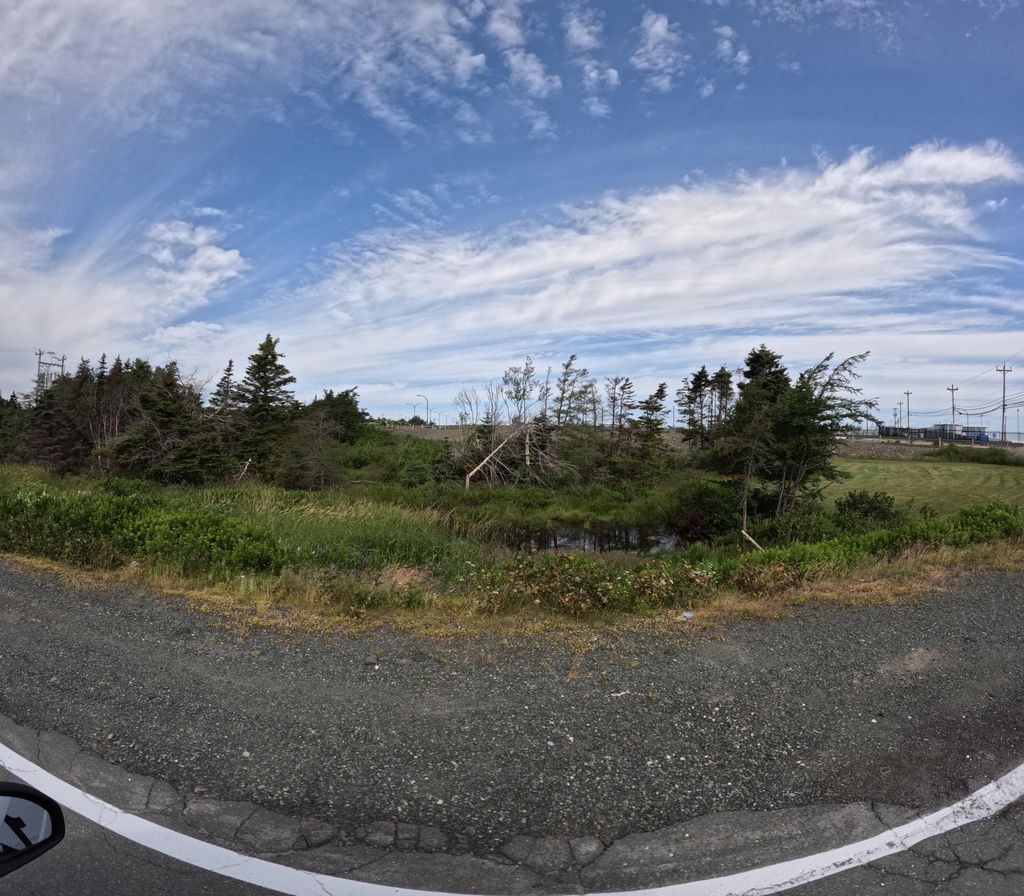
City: st_johns